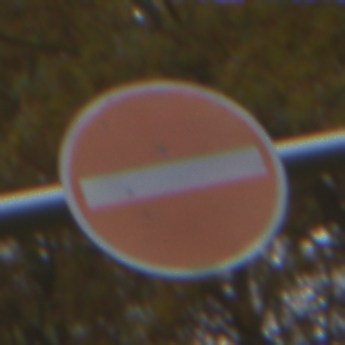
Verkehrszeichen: VerbotDerEinfahrt
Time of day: Midday
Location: Outdoor (Nature)
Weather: Overcast
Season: Autumn
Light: Natural